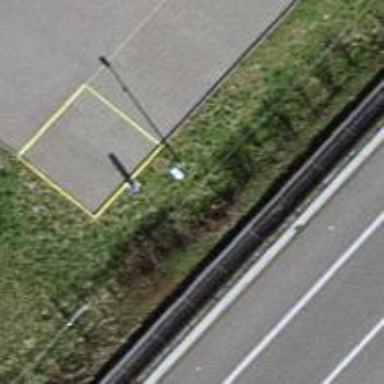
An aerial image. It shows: Charging station.